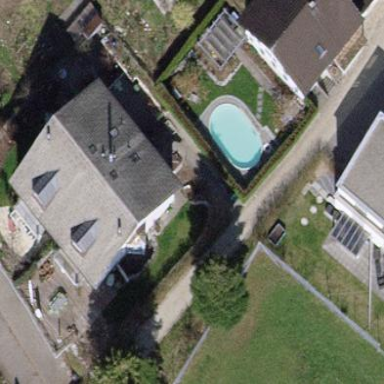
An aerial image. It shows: Semidetached house.